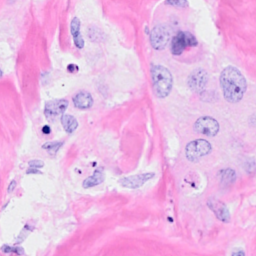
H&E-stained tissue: Breast